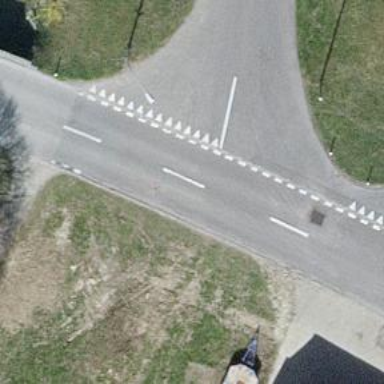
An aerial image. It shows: Tertiary road with asphalt surface.